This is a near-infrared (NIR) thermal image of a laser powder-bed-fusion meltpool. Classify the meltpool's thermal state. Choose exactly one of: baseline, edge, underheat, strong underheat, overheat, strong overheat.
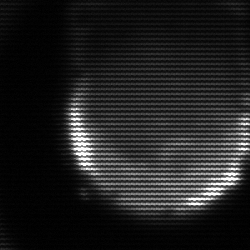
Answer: edge